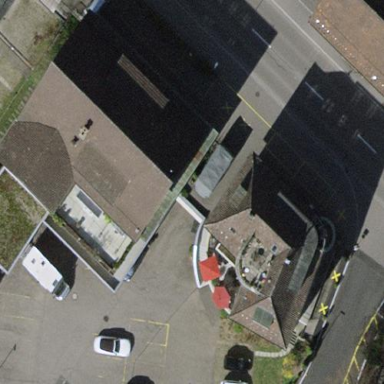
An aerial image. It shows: Building with gabled roof.